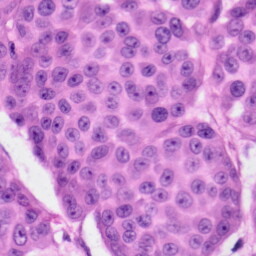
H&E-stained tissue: Skin